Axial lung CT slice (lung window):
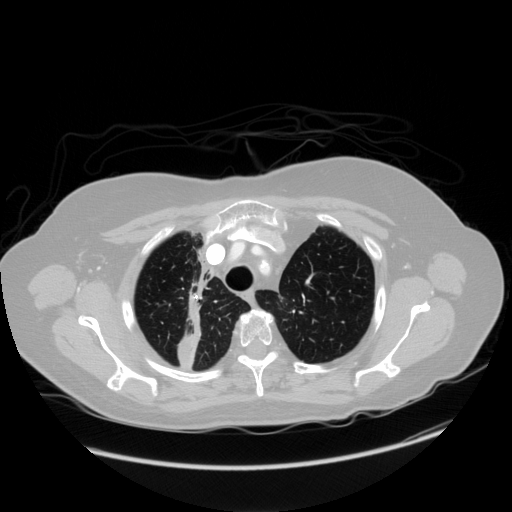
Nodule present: no